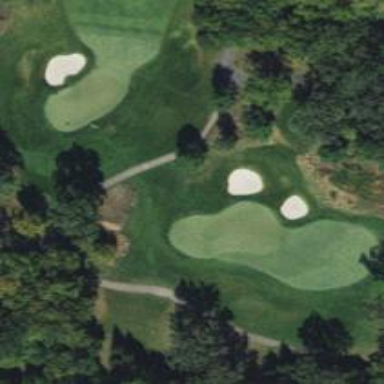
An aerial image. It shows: View of golf hole.